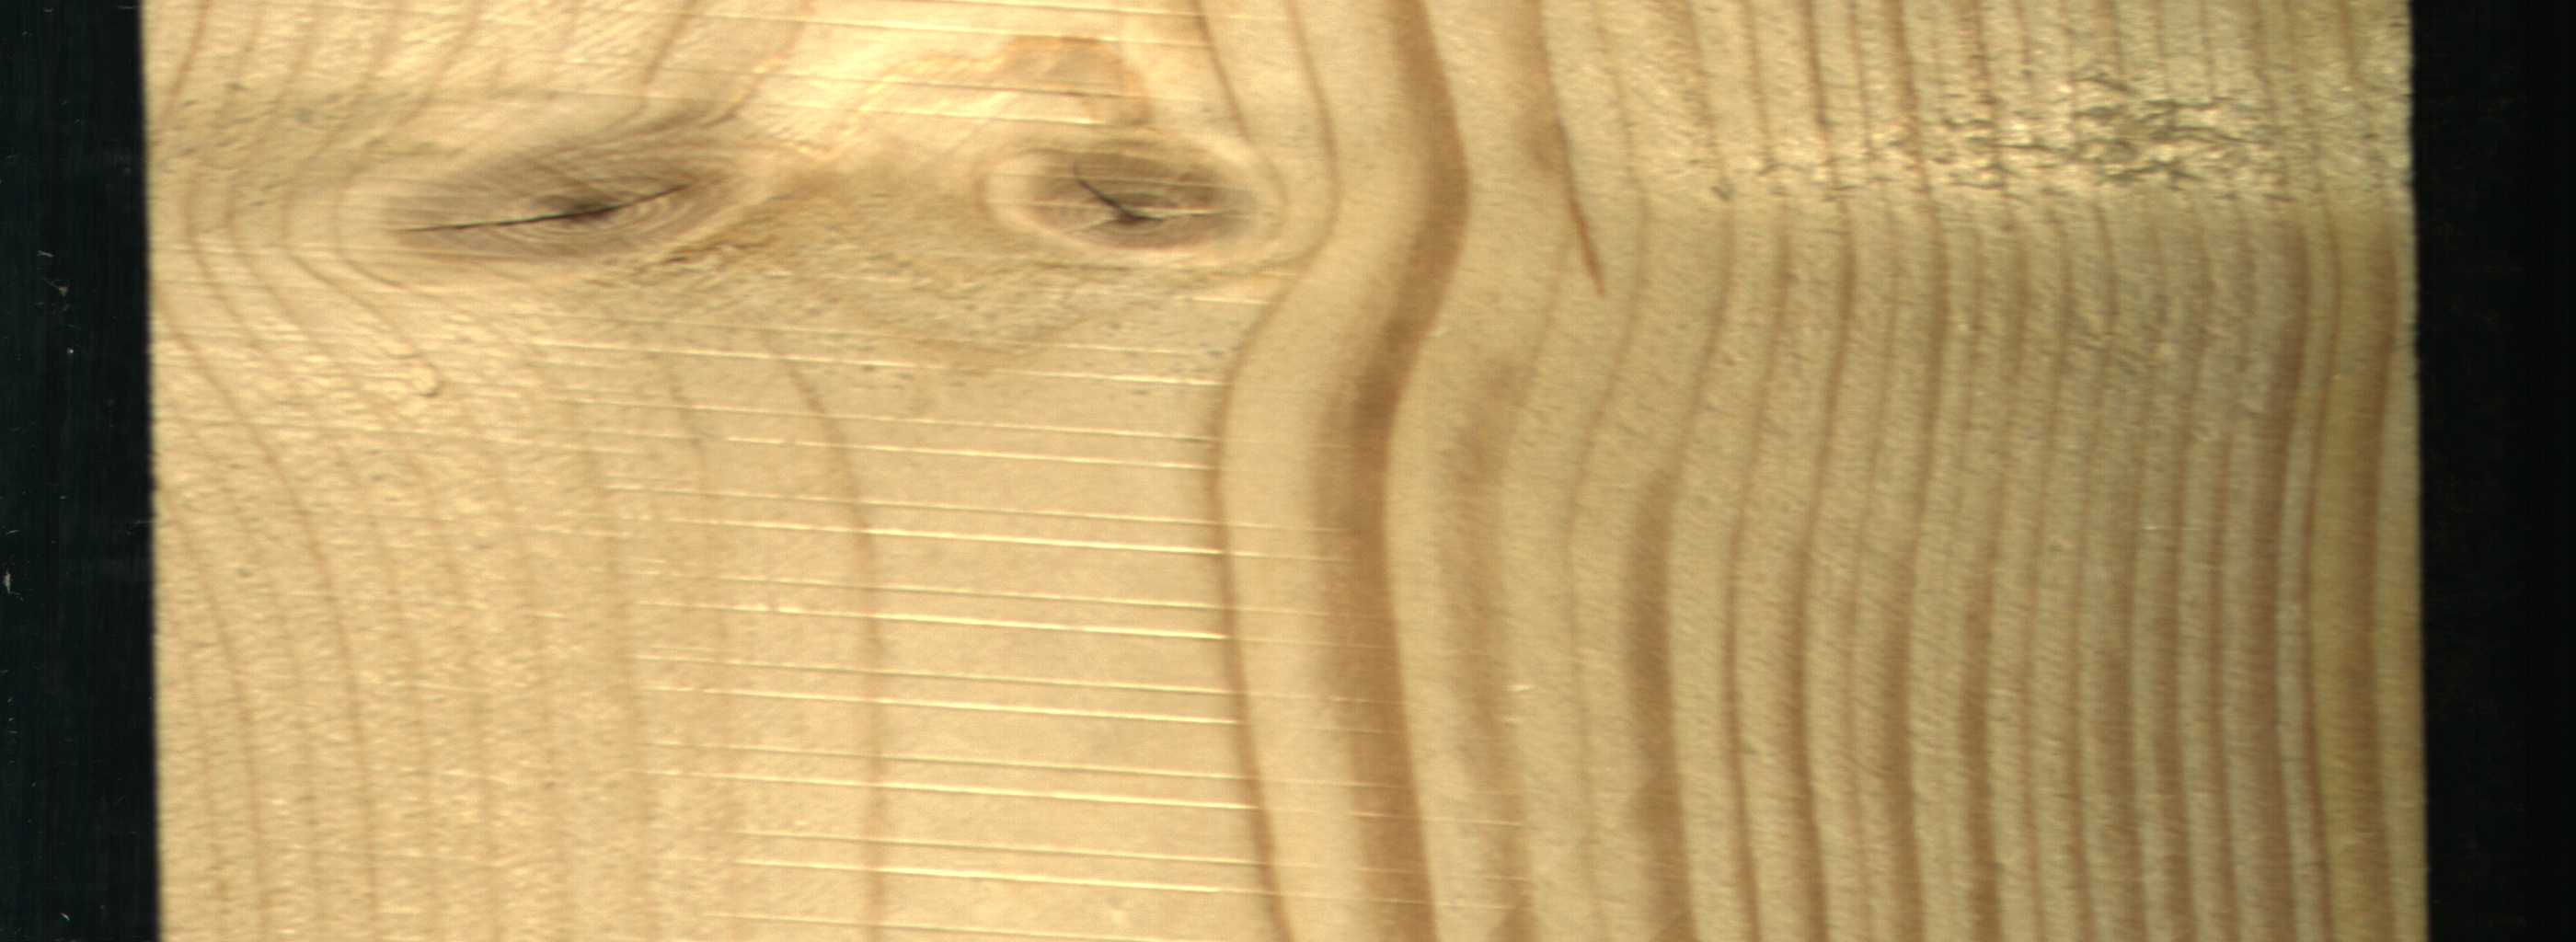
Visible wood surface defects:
knot_with_crack
knot_with_crack